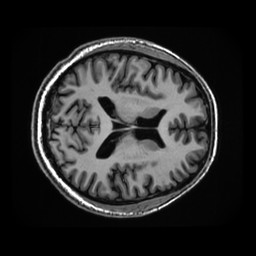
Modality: T1w
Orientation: axial
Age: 39
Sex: male
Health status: healthy
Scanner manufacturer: ge
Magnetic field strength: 3 T
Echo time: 0.0052 s